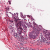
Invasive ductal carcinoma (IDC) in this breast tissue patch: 0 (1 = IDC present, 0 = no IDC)